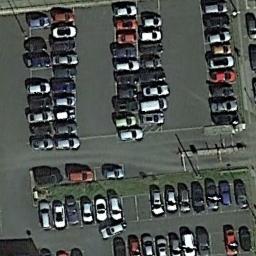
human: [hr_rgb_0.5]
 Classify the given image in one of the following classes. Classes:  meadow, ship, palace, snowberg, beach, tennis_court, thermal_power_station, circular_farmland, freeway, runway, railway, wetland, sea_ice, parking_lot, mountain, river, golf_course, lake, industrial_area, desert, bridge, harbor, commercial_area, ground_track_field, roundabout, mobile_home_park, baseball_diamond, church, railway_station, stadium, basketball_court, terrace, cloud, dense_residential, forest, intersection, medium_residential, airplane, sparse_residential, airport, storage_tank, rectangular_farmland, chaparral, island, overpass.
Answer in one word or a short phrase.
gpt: parking_lot